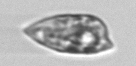
Label: Prorocentrum_dentatum